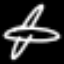
Label: airplane